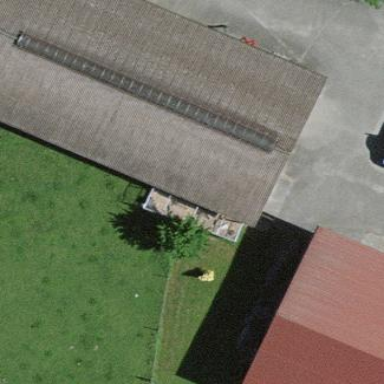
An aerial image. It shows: Farm auxiliary building.